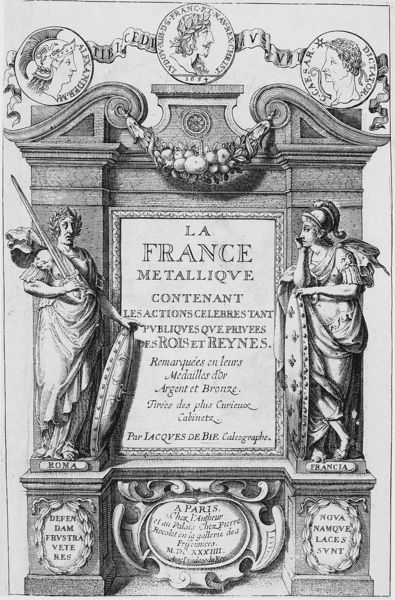
Titel: Titelseite von „La France métallique“
Schlagwörter: frankreich, frau, paris, zeichnung, obst, falten, porträt, gewand, blatt, girlande, rund, statue, schrift, figuren, französisch, krieg, kaiser, lanze, soldaten, karikatur, schild, antike, buch, medaillon, denkmal, druck, titel, lithografie, illustration, revolution, kreise, helm, allegorie, entwurf, frieden, rom, titelbild, schwarz weis, triumph, statuen, historismus, emblem, kupferstich, allegorien, minerva, zepter, römisch, inschriften, roma, cäsar, medaillons, münzen, france, medaillen, francia, la france, reynes, buchillustratrion, kallik